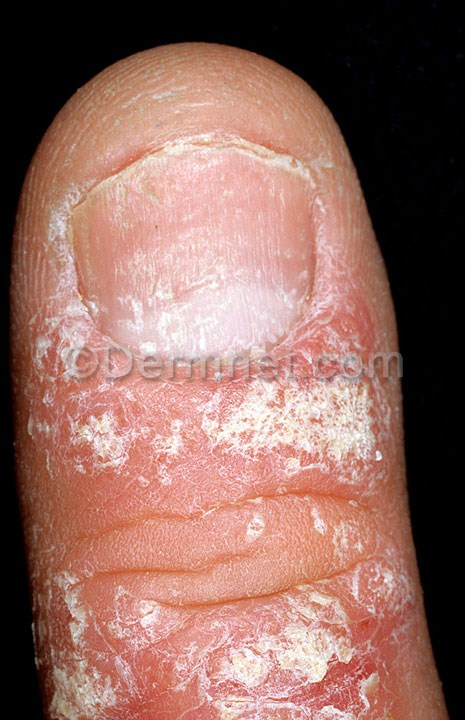
Disease: Nail Fungus and other Nail Disease